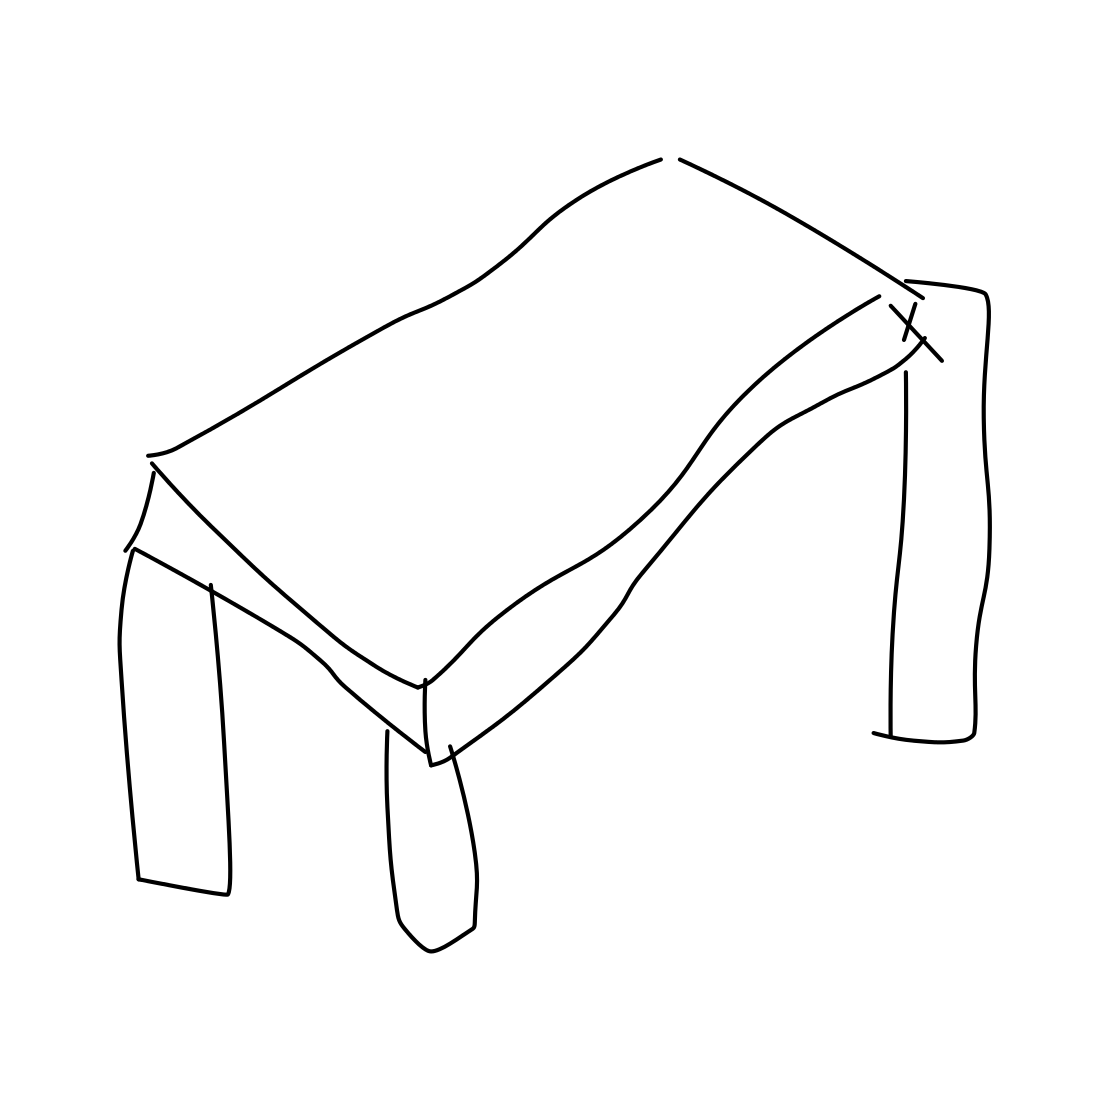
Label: table